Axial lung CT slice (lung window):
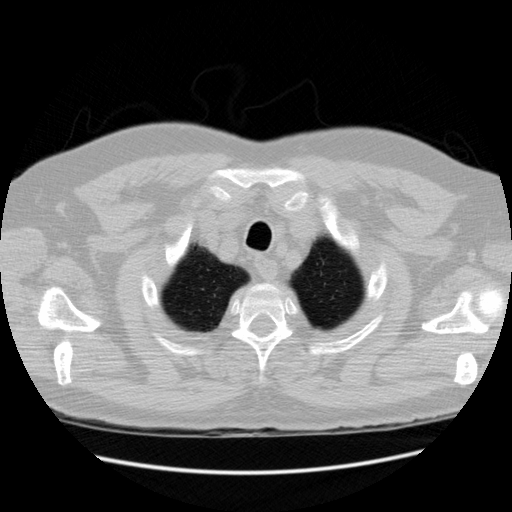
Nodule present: no